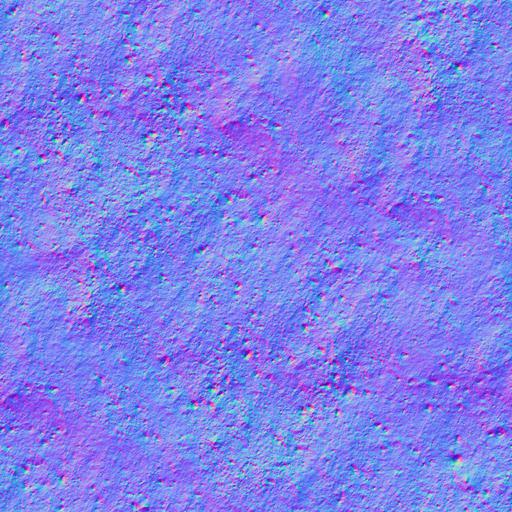
dirt dirty gravel ground pebbles smooth